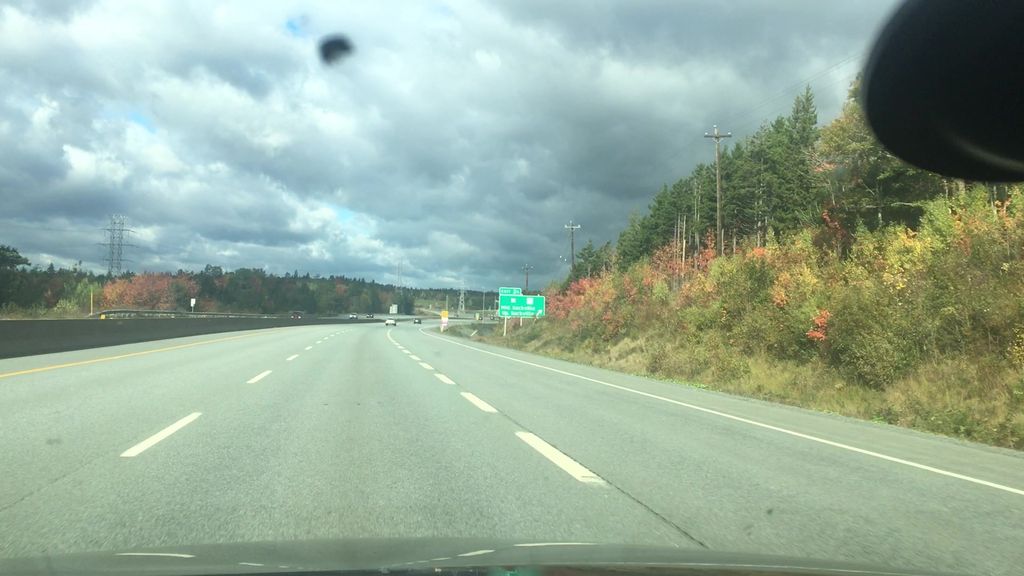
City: halifax